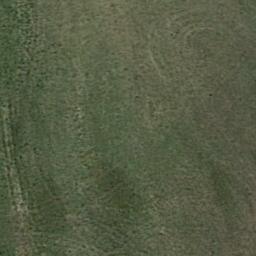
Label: meadow